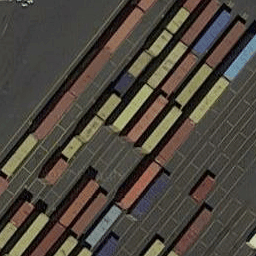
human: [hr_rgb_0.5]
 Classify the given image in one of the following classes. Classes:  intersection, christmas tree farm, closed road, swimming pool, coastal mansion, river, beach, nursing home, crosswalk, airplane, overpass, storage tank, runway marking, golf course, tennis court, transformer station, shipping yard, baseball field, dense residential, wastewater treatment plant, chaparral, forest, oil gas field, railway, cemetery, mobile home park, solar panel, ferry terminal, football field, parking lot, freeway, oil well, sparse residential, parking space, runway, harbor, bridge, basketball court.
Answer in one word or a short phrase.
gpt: shipping yard